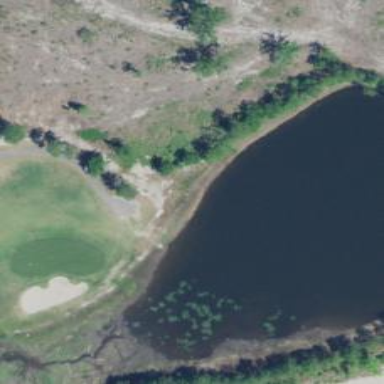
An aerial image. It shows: Water hazard on golf course. The hazard is natural water feature.